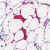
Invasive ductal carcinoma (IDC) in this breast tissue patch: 0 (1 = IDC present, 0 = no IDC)